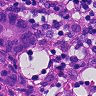
Metastatic tissue present: yes